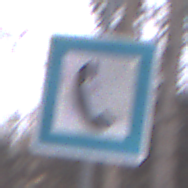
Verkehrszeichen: Fernsprecher
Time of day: Midday
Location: Outdoor (Nature)
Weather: Overcast
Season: Autumn
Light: Natural